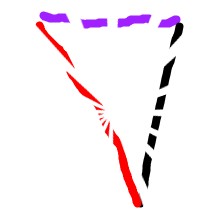
Shape: triangle